Question: I am studying ways of reading monthly time-series data that isn't neatly organised in wide format with 'date' columns and 'data' columns. For example, this spreadsheet from <URL> has blocks of data organised by month and region, but the years are separated and in non-contiguous blocks, with the year in YYYY form as a header preceding each block.

My aim is to convert this data to a contiguous block with the monthly date in column 1 and the regional data in columns 2:6. After exporting this spreadsheet as a tab-separated file (I find that both 'gdata' and 'XLConnect' have problems with merged cells of the kind you can seen in the screenshot) I read it in and took a subset, which is the source of the 'dput' below.
I have taken the approach of first stripping out empty rows using something like this:
'''
mydf <- mydf[which(grepl("^$", mydf$January) == FALSE),]
'''
then add a label in the Region column for the rows that have the year - conveniently this always appears in the second ('January') column.
'''
mydf[which(nchar(mydf$January) == 4) ,'Region'] <- 'mydate'
'''
The next step is to fill the columns from January to December in these 'year' rows with a monthly date. I figured that once I had a unique date for each month I would be able to process it using 'ddply' or something.
'''
mydf[which(mydf$Region == 'mydate'), 2:13] <- apply(mydf[which(mydf$Region == 'mydate'), 2:13], 1, function(x) as.character(seq(as.Date(paste(x['January'],"-01-01", sep = "")), as.Date(paste(x['January'],"-12-01", sep = "")), by = 'month')))
'''
This hasn't quite worked as I expected as the 'apply' function isn't generating dates in the way I had hoped for - they are not in sequence. I would much appreciate either (a) a specific fix for 'apply' step or (b) pointers alternative approaches that may be simpler or easier.
Data and code below:
'''
mydf <- structure(list(Region = c("", "Americas", "Europe", "Japan",
"Asia Pacific", "Worldwide", "", "", "Americas", "Europe", "Japan",
"Asia Pacific", "Worldwide", "", "", "Americas", "Europe", "Japan",
"Asia Pacific", "Worldwide", "", "", "", "Americas", "Europe",
"Japan", "Asia Pacific", "Worldwide", "", "", "Americas", "Europe",
"Japan", "Asia Pacific", "Worldwide"), January = c("1980", "413136",
"189577", "34033", "39868", "676614", "", "1981", "445504", "277290",
"33970", "44642", "801406", "", "1982", "445300", "226274", "34404",
"44989", "750967", "", "January", "1983", "457604", "232443",
"34326", "46247", "770621", "", "1984", "731009", "285740", "205644",
"85426", "<PHONE>"), February = c("", "423748", "234818", "35104",
"42398", "736069", "", "", "440225", "274526", "33795", "44005",
"792550", "", "", "438332", "226806", "33359", "44020", "742517",
"", "February", "", "457899", "233560", "32604", "46184", "770247",
"", "", "790963", "307735", "381282", "102791", "<PHONE>"), March = c("",
"436152", "281353", "34456", "46555", "798516", "", "", "434628",
"267259", "33709", "45206", "780802", "", "", "441313", "235612",
"32380", "43600", "752905", "", "March", "", "459498", "234986",
"31544", "48178", "774206", "", "", "856970", "339674", "574527",
"118091", "<PHONE>"), April = c("", "455673", "288710", "34451",
"48585", "827419", "", "", "443285", "264405", "34823", "47192",
"789705", "", "", "465613", "246425", "33618", "46274", "791930",
"", "April", "", "484299", "243867", "32719", "52333", "813218",
"", "", "909873", "364465", "627400", "126954", "<PHONE>"), May = c("",
"474441", "297343", "35092", "51102", "857977", "", "", "451221",
"255887", "35499", "48459", "791065", "", "", "487738", "249522",
"34339", "47727", "819325", "", "May", "", "507807", "246136",
"34708", "59300", "847950", "", "", "969553", "382706", "655862",
"133455", "<PHONE>"), June = c("", "475552", "299427", "35743",
"51440", "862162", "", "", "453152", "242889", "35798", "48147",
"779986", "", "", "488564", "241273", "34360", "48871", "813068",
"", "June", "", "528620", "246710", "37345", "62910", "875586",
"", "", "991274", "388697", "672773", "135550", "<PHONE>"), July = c("",
"473007", "302075", "37771", "51027", "863880", "", "", "454387",
"231097", "35402", "47468", "768353", "", "", "480702", "229555",
"33915", "49112", "793284", "", "July", "", "543063", "241211",
"40403", "66658", "891335", "", "", "<PHONE>", "395852", "683854",
"138853", "<PHONE>"), August = c("", "462125", "294497", "37628",
"49773", "844023", "", "", "450648", "213017", "34363", "46614",
"744642", "", "", "472486", "215763", "32866", "48620", "769734",
"", "August", "", "565034", "236353", "42524", "66853", "910763",
"", "", "<PHONE>", "393337", "691731", "141101", "<PHONE>"),
September = c("", "461968", "295501", "37310", "50280", "845059",
"", "", "459276", "215403", "33801", "47297", "755777", "",
"", "475729", "219643", "33083", "47540", "775994", "", "September",
"", "593019", "244979", "44108", "70242", "952348", "", "",
"<PHONE>", "408658", "698992", "141944", "<PHONE>"), October = c("",
"459862", "296522", "36399", "51220", "844003", "", "", "465096",
"218792", "34168", "47369", "765424", "", "", "467151", "225828",
"33667", "47890", "774536", "", "October", "", "618854",
"259807", "47622", "71345", "997628", "", "", "<PHONE>",
"421043", "710563", "140154", "<PHONE>"), November = c("",
"456832", "296283", "35769", "50531", "839415", "", "", "467288",
"232593", "35039", "47415", "782335", "", "", "461950", "237117",
"35672", "47285", "782024", "", "November", "", "641864",
"275099", "50371", "72095", "<PHONE>", "", "", "<PHONE>",
"441652", "732948", "133861", "<PHONE>"), December = c("",
"460343", "291348", "35781", "48298", "835771", "", "", "460574",
"231461", "35971", "47173", "775179", "", "", "462919", "235861",
"36251", "47974", "783006", "", "December", "", "672533",
"276525", "54603", "74717", "<PHONE>", "", "", "982210",
"442448", "731546", "132982", "<PHONE>")), .Names = c("Region",
"January", "February", "March", "April", "May", "June", "July",
"August", "September", "October", "November", "December"), row.names = 29:63, class = "data.frame")
mydf <- mydf[which(grepl("^$", mydf$January) == FALSE),] # remove rows with nothing in the January column
mydf[which(nchar(mydf$January) == 4) ,'Region'] <- 'mydate' # add a row label for 'year' rows
mydf[which(mydf$Region == 'mydate'), 2:13] <- apply(mydf[which(mydf$Region == 'mydate'), 2:13], 1, function(x) as.character(seq(as.Date(paste(x['January'],"-01-01", sep = "")), as.Date(paste(x['January'],"-12-01", sep = "")), by = 'month')))
'''
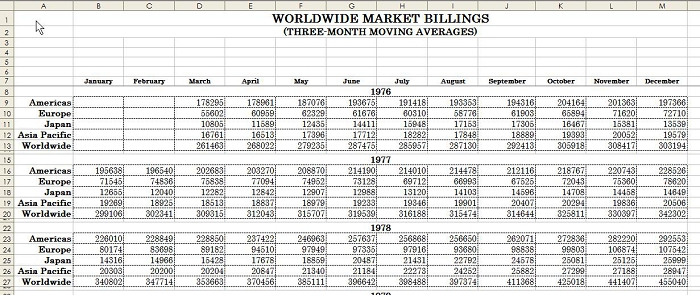
Answer: I took the following approach:
First, I converted your file to a CSV, then read the lines in. I used 'grep()' to find "Americas", which is the first line in each set. I manually entered the start and end years, but some 'grep' could probably be used there too.
'''
temp = readLines("GSR1976-June 2012.csv")
START = grep("Americas", temp)
YEARS = 1976:2012
'''
After that, I created a list of 'data.frame's, one for each year.
'''
temp1 = lapply(1:length(YEARS),
function(x) read.csv("GSR1976-June 2012.csv",
header=FALSE, skip=START[x]-1,
nrows=5))
names(temp1) = YEARS
'''
Then, I combined them into one 'data.frame' and did some cleanup.
'''
temp2 = do.call(rbind, temp1)
names(temp2) = c("region", "jan", "feb", "mar", "apr", "may", "jun",
"jul", "aug", "sep", "oct", "nov", "dec")
temp2$year = rep(YEARS, each=5)
'''
You don't specify what type of reshaping you wanted to do, but if you wanted to go from wide to long, the easiest way is with the 'reshape2' package:
'''
library(reshape2)
temp3 = melt(temp2, id.vars=c("region", "year"))
list(head(temp3), tail(temp3))
# [[1]]
# region year variable value
# 1 Americas 1976 jan NA
# 2 Europe 1976 jan NA
# 3 Japan 1976 jan NA
# 4 Asia Pacific 1976 jan NA
# 5 Worldwide 1976 jan NA
# 6 Americas 1977 jan 195638
#
# [[2]]
# region year variable value
# 2215 Worldwide 2011 dec 23832532
# 2216 Americas 2012 dec NA
# 2217 Europe 2012 dec NA
# 2218 Japan 2012 dec NA
# 2219 Asia Pacific 2012 dec NA
# 2220 Worldwide 2012 dec NA
'''
Then, for the output that it like you're looking for, use 'dcast()':
'''
temp4 = dcast(temp3, year + variable ~ region)
head(temp4)
# year variable Americas Asia Pacific Europe Japan Worldwide
# 1 1976 jan NA NA NA NA NA
# 2 1976 feb NA NA NA NA NA
# 3 1976 mar 178295 16761 55602 10805 261463
# 4 1976 apr 178961 16513 60959 11589 268022
# 5 1976 may 187076 17396 62329 12435 279235
# 6 1976 jun 193675 17712 61676 14411 287475
'''